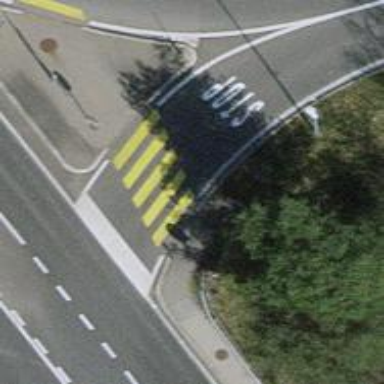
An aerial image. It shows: Zebra crossing on the road.